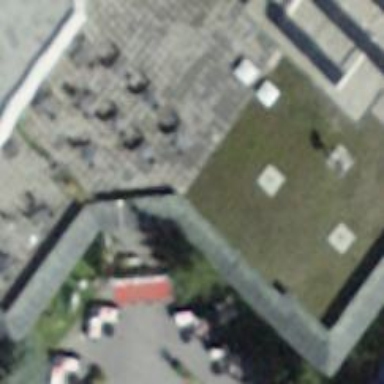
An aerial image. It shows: Hotel.